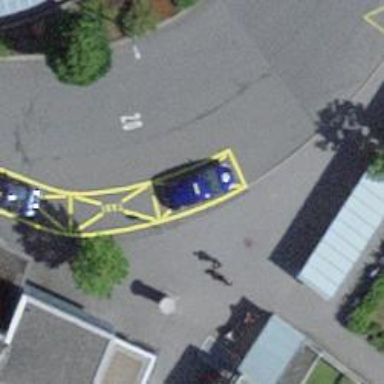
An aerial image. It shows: Taxi stand.